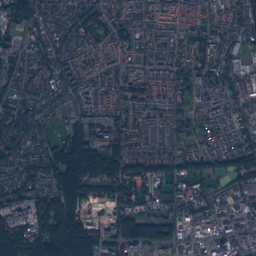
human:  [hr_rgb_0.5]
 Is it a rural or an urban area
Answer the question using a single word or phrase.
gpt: urban

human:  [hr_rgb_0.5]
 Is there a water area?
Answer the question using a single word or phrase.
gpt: yes

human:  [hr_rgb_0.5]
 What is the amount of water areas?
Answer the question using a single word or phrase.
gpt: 28

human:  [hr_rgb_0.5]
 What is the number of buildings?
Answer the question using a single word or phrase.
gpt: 14017

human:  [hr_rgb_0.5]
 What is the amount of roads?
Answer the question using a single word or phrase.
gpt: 1658

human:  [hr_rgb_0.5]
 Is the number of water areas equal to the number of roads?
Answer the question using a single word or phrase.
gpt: no

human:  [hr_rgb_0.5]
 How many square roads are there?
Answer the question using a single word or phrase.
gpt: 0

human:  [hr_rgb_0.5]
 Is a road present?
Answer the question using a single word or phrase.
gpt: yes

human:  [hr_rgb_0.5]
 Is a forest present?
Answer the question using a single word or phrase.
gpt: yes

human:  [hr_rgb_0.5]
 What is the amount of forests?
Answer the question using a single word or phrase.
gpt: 235

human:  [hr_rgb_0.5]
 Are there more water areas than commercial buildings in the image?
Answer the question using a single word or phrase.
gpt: no

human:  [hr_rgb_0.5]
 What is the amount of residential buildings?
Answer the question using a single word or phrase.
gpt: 13393

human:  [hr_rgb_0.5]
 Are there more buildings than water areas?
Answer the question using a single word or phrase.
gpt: yes

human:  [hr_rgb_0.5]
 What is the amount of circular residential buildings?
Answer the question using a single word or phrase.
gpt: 0

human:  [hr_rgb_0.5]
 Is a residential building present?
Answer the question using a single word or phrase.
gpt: yes

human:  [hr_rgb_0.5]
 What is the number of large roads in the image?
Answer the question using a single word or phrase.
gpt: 0

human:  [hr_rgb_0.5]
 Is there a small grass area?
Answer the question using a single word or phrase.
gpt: yes

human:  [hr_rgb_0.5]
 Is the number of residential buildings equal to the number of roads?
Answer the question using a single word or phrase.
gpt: no

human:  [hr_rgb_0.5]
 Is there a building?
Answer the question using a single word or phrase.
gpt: yes

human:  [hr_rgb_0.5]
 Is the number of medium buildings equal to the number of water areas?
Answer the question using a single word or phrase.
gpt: no

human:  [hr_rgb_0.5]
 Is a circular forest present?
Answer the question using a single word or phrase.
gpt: yes

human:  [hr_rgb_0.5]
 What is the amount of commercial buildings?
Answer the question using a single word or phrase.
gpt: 252

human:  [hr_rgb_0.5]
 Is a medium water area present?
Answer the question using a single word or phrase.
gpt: yes

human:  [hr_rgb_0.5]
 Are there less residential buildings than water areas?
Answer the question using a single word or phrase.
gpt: no

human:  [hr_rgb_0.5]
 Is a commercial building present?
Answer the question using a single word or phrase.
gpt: yes

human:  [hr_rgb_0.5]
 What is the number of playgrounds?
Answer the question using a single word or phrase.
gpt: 17

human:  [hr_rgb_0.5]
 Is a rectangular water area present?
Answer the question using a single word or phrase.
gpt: yes

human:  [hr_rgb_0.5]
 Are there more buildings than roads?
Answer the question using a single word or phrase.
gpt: yes

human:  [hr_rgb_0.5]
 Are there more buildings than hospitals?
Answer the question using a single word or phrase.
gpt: yes

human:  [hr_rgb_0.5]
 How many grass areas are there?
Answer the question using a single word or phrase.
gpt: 215

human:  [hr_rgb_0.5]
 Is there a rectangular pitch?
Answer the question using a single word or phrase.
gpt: yes

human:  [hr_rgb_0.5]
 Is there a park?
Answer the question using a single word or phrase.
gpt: yes

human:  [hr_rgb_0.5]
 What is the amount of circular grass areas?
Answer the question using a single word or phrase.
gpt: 2

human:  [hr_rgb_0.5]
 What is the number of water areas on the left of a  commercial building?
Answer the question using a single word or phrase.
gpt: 26

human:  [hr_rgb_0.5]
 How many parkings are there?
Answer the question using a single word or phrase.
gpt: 41

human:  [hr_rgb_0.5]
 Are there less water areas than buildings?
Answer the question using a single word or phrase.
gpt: yes

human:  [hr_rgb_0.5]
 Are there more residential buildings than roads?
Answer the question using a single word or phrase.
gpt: yes

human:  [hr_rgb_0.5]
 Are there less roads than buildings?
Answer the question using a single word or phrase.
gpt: yes

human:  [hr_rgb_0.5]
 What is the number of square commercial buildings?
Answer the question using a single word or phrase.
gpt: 0

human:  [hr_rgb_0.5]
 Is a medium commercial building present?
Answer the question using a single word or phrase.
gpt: yes

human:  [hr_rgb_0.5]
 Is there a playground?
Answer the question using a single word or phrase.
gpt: yes

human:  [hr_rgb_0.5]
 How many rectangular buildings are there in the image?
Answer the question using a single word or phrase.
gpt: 10235

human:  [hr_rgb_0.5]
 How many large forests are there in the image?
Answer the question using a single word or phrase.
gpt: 65

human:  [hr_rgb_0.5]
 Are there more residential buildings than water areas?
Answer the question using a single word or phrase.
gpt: yes

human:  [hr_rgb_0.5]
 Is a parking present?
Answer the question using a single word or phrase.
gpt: yes

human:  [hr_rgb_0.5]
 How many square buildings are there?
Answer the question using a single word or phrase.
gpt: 240

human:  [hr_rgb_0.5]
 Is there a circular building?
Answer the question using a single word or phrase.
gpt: no

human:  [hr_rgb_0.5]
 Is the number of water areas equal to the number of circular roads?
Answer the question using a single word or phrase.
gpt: no

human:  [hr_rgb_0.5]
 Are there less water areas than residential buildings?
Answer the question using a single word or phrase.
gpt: yes

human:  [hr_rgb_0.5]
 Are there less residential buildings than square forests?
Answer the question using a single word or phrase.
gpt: no

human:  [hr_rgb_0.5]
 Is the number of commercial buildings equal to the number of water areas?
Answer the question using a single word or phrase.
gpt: no

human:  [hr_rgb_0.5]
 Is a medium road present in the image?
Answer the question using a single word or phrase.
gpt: no

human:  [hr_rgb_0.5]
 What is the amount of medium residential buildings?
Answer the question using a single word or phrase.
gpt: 29

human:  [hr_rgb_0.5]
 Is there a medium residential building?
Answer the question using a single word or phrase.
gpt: yes

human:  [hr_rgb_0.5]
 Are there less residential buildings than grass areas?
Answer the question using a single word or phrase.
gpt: no

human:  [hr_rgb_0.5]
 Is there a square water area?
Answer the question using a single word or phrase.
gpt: yes

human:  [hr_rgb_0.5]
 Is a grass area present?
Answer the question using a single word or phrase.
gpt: yes

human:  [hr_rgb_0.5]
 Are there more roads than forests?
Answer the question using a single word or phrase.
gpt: yes

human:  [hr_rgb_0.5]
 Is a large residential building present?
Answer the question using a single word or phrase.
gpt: yes

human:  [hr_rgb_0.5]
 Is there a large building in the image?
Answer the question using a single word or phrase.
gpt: yes

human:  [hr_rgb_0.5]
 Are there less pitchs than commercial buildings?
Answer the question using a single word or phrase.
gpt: yes

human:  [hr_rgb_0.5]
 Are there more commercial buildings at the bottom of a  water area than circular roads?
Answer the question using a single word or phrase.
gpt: yes

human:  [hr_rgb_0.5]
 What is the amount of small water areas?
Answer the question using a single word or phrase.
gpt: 14

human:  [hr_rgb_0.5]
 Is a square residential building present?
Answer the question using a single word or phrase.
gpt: no